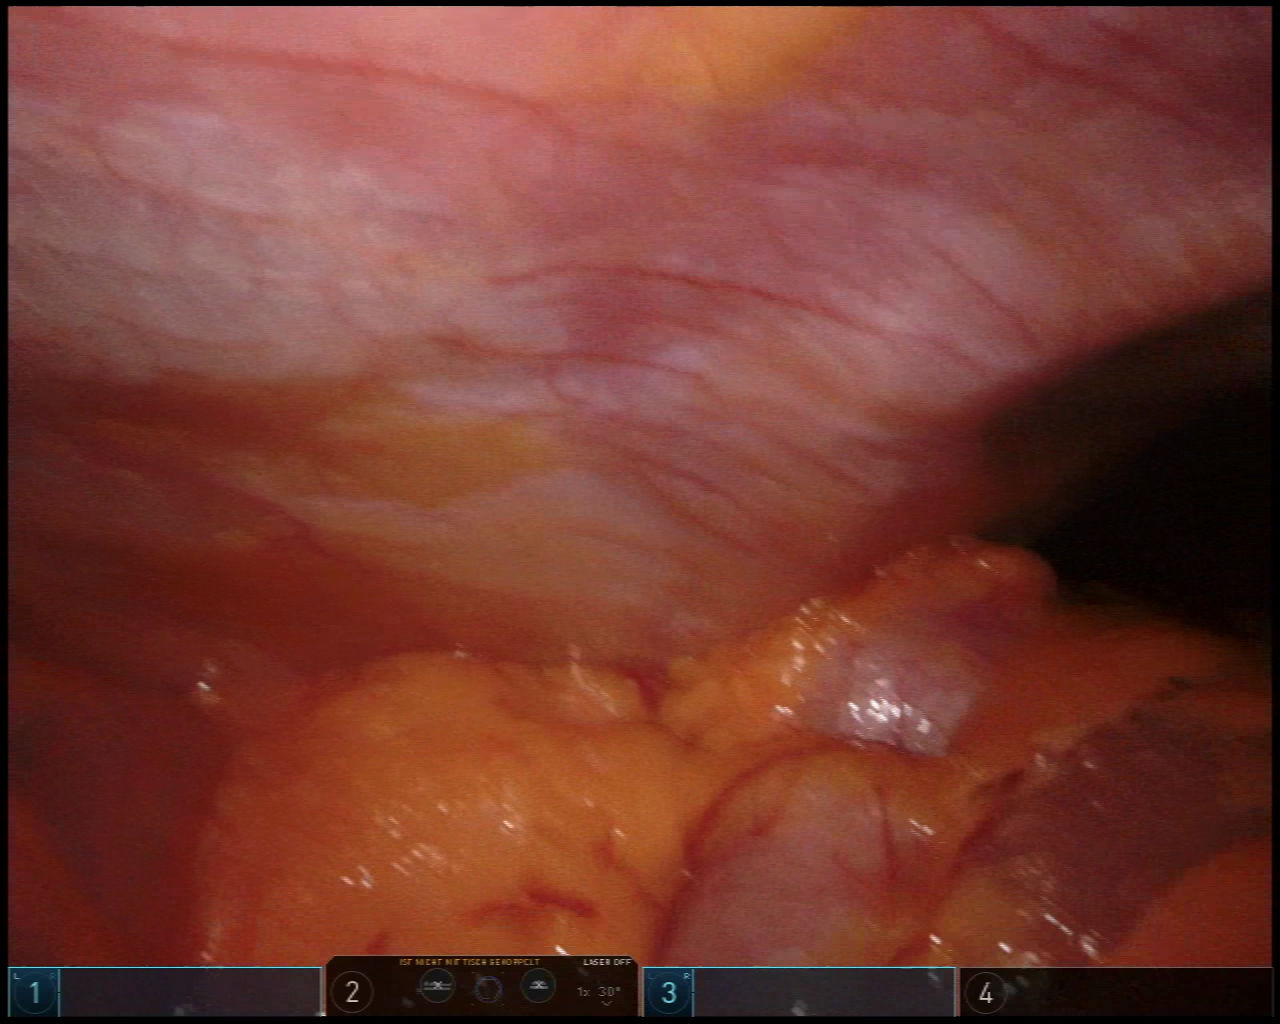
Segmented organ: abdominal_wall
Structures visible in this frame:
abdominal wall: yes
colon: yes
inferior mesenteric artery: no
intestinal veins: no
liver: no
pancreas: no
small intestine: no
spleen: no
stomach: no
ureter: no
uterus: no
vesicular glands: no